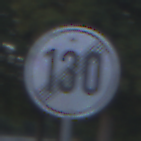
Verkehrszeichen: EndeGeschwindigkeit130
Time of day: SunriseSunset
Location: Outdoor (Urban)
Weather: Clear
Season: NotSpecified
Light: Natural